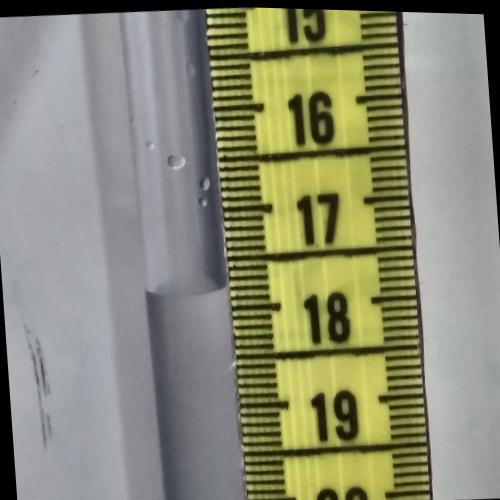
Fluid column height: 17.8 cm